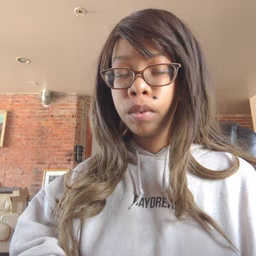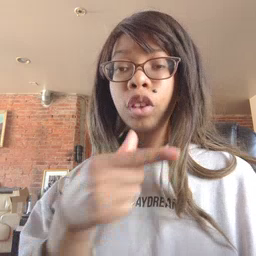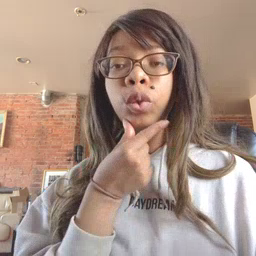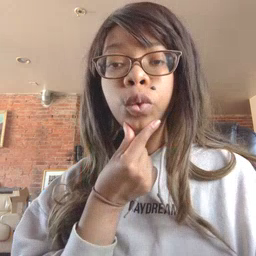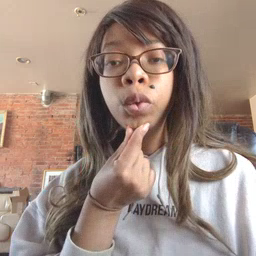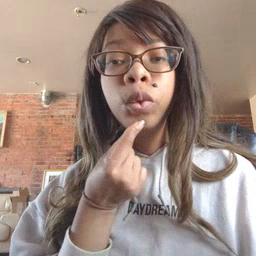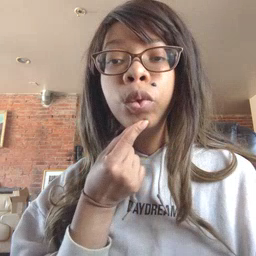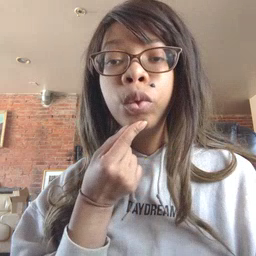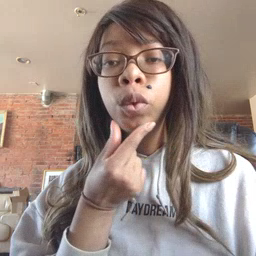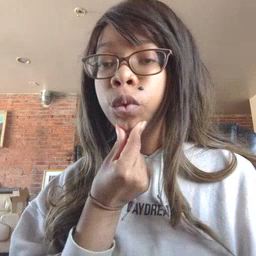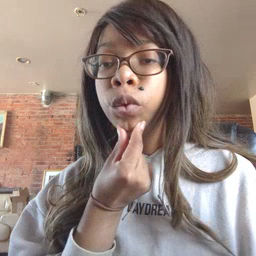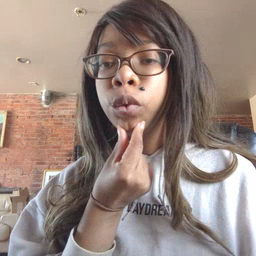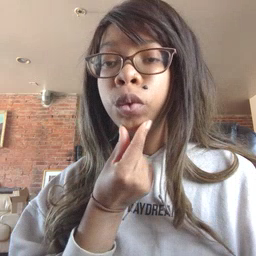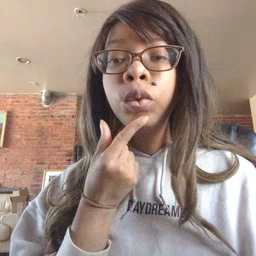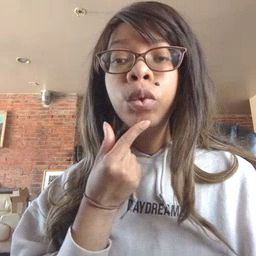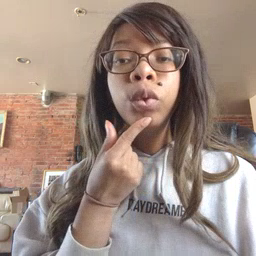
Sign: chin